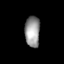
Tissue: lung
Cell type: Epithelial cells
Senescence score: 0.2191
Nuclear area (px): 452
Mean DAPI intensity: 151.642